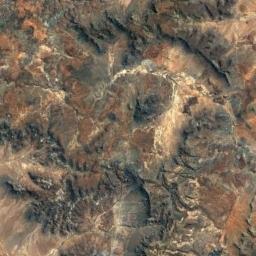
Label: mountain